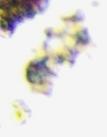
Label: Detritus